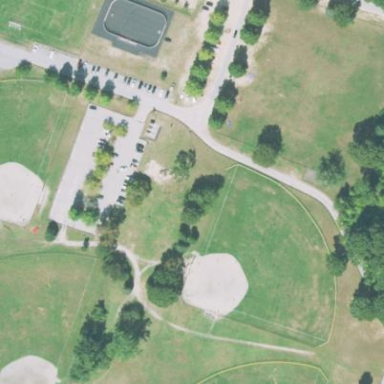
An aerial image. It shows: Recreation ground.